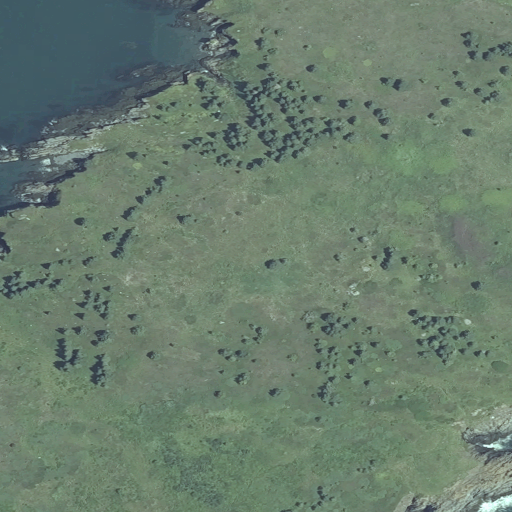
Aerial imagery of islands in Maine named Libby Islands containing grassland, shrub, deciduous forest, open water, evergreen forest, herbaceous wetlands, barren land, and mixed forest